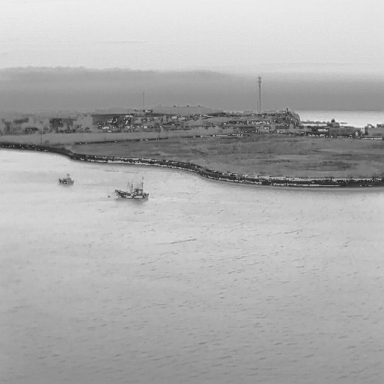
There are two bulk_carriers in the infrared image.